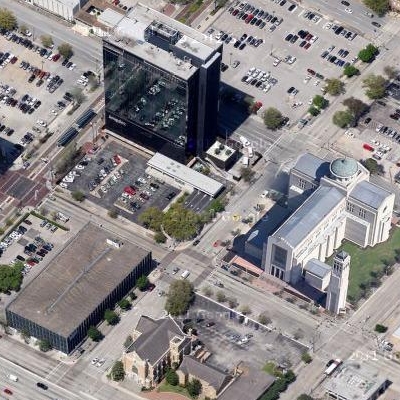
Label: cIndustry